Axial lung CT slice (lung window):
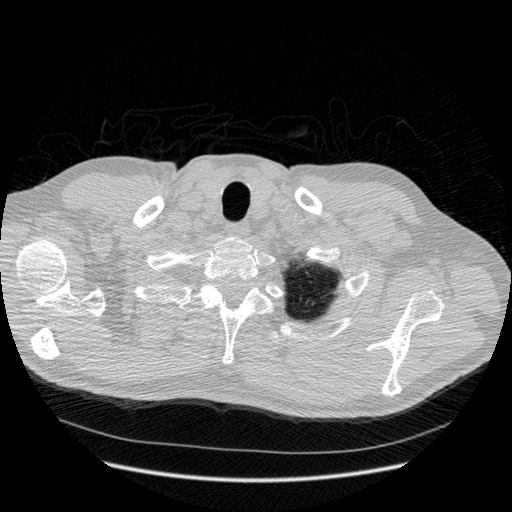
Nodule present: no